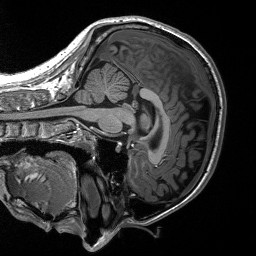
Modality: T1w
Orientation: sagittal
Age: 25
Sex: male
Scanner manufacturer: siemens
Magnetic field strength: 3 T
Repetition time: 2.53 s
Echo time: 0.00219 s